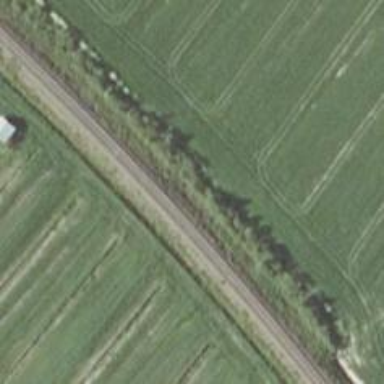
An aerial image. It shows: Continuous rail track.